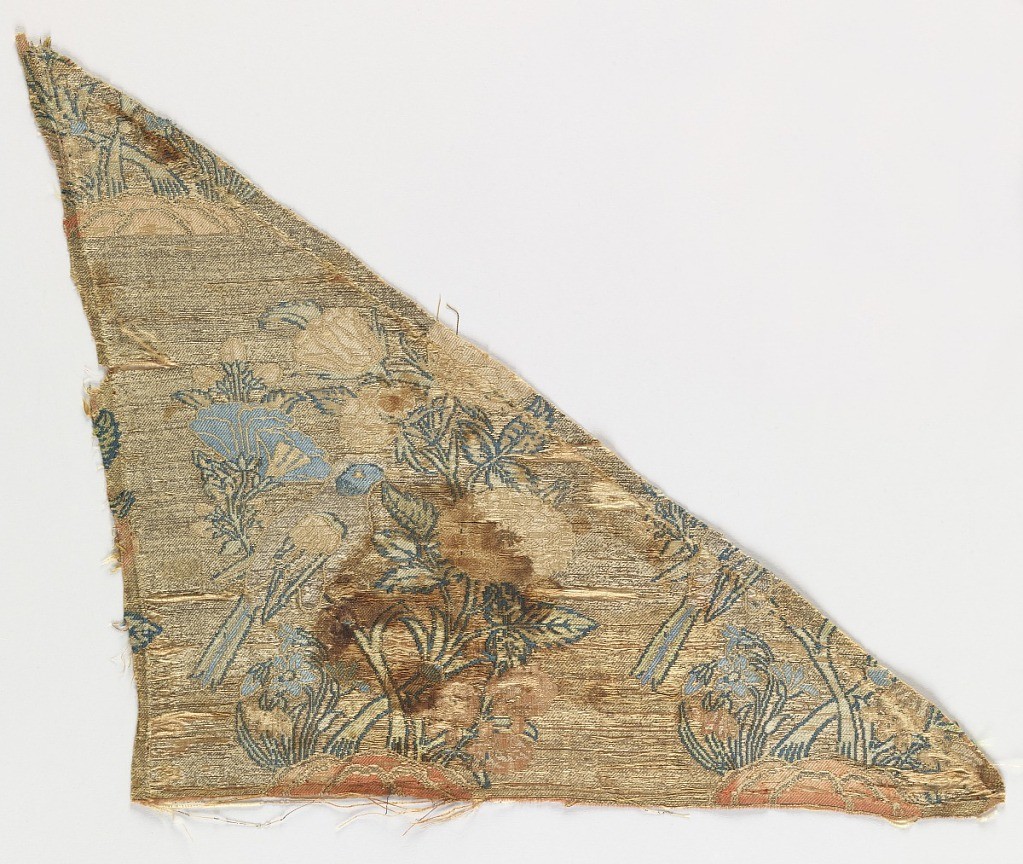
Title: Fragment
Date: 17th century
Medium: silk, metallic yarns Technique: compound twill weave with discontinuous supplementary weft patterning (brocaded)
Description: Fragment of woven silk with a repeating pattern of a bird perched on a branch of roses arising from a mound. In pale blue, green, and pink silks on a silver metallic ground.